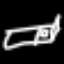
Label: bed